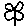
Label: flower